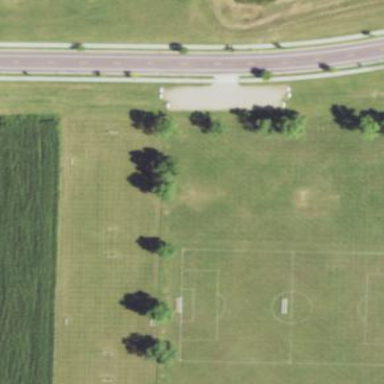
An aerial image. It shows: Soccer pitch designated for leisure and sports activities.